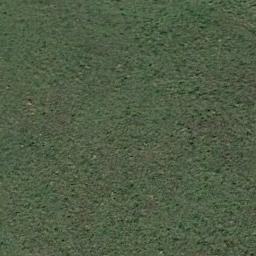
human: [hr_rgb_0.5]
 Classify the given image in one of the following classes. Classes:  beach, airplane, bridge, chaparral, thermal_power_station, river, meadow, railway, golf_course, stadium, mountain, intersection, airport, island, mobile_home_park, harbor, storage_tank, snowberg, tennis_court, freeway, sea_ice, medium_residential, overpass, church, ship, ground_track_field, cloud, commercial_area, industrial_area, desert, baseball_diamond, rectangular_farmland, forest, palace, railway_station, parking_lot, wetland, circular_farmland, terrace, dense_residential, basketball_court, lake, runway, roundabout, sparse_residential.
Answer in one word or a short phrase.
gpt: meadow